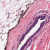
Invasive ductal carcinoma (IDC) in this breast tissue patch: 0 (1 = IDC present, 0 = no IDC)